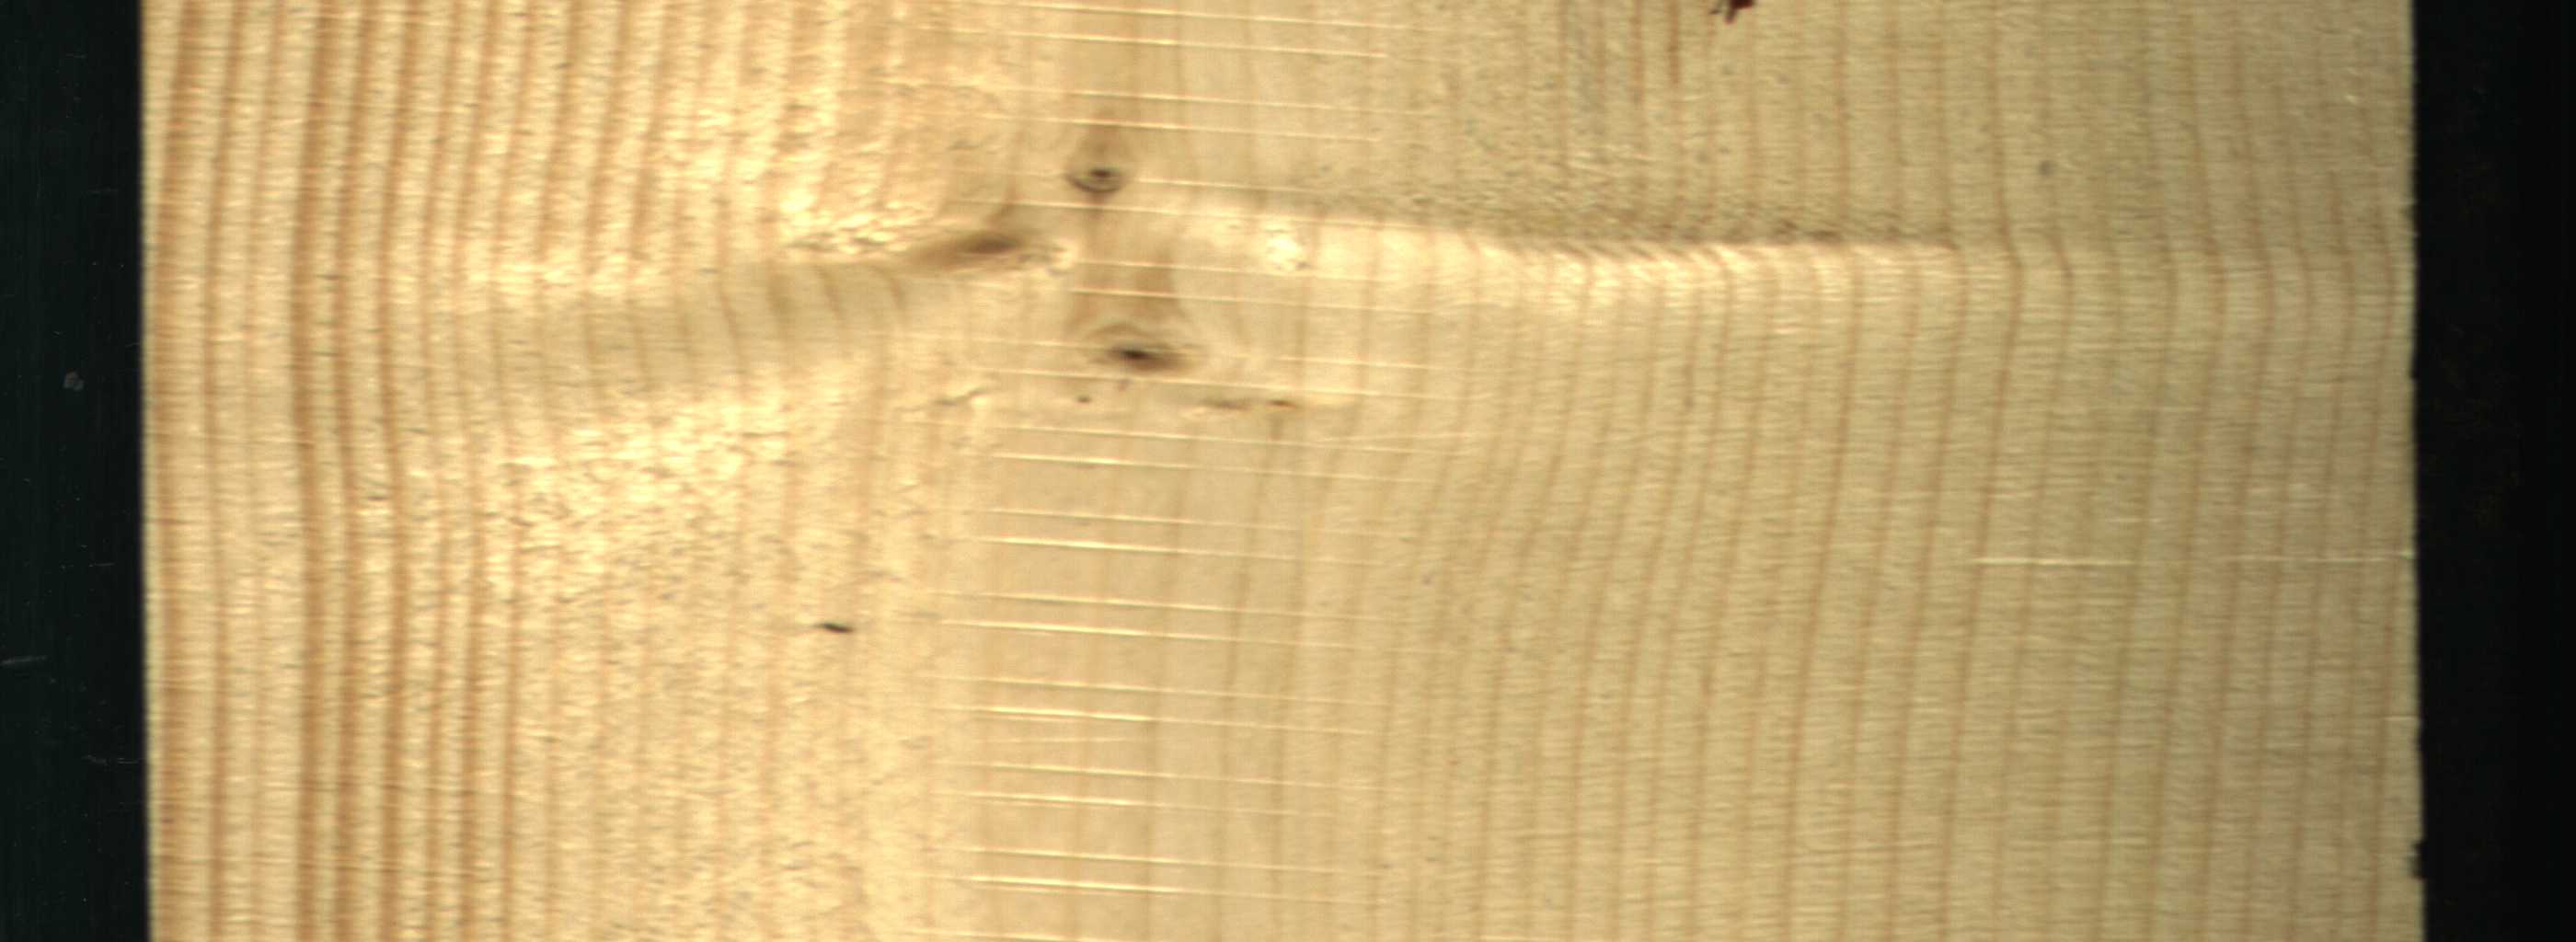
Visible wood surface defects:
Live_Knot
Live_Knot
Live_Knot